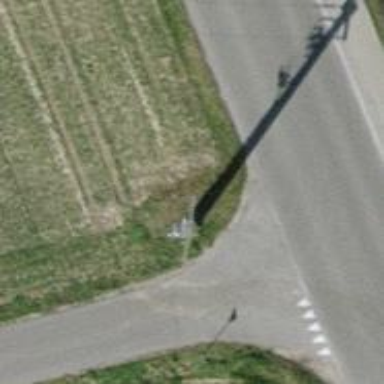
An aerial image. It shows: Power pole.